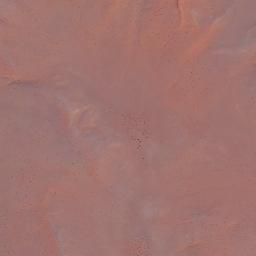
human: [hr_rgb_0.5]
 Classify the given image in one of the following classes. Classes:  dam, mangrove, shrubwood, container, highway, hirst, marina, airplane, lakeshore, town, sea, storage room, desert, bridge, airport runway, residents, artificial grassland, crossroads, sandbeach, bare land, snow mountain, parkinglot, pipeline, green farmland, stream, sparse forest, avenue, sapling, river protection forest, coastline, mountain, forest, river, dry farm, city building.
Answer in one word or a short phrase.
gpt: desert